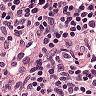
Metastatic tissue present: no